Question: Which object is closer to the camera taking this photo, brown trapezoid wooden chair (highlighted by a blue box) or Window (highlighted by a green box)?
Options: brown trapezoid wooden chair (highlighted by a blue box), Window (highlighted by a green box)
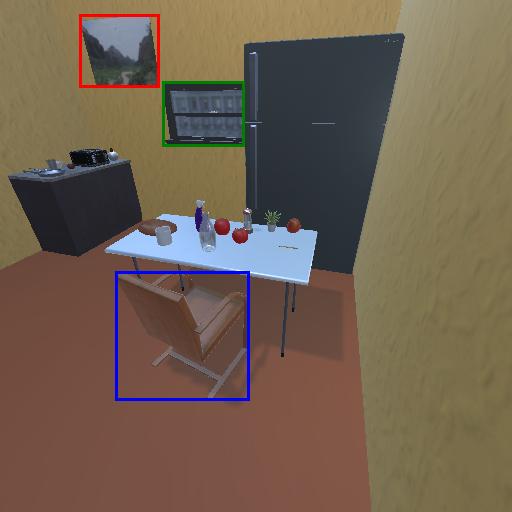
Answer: brown trapezoid wooden chair (highlighted by a blue box)